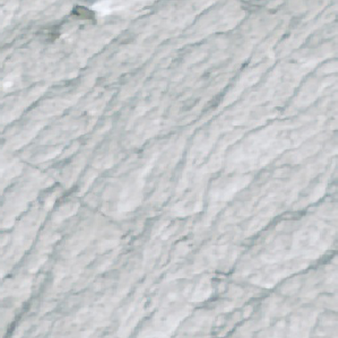
Label: other